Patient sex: M
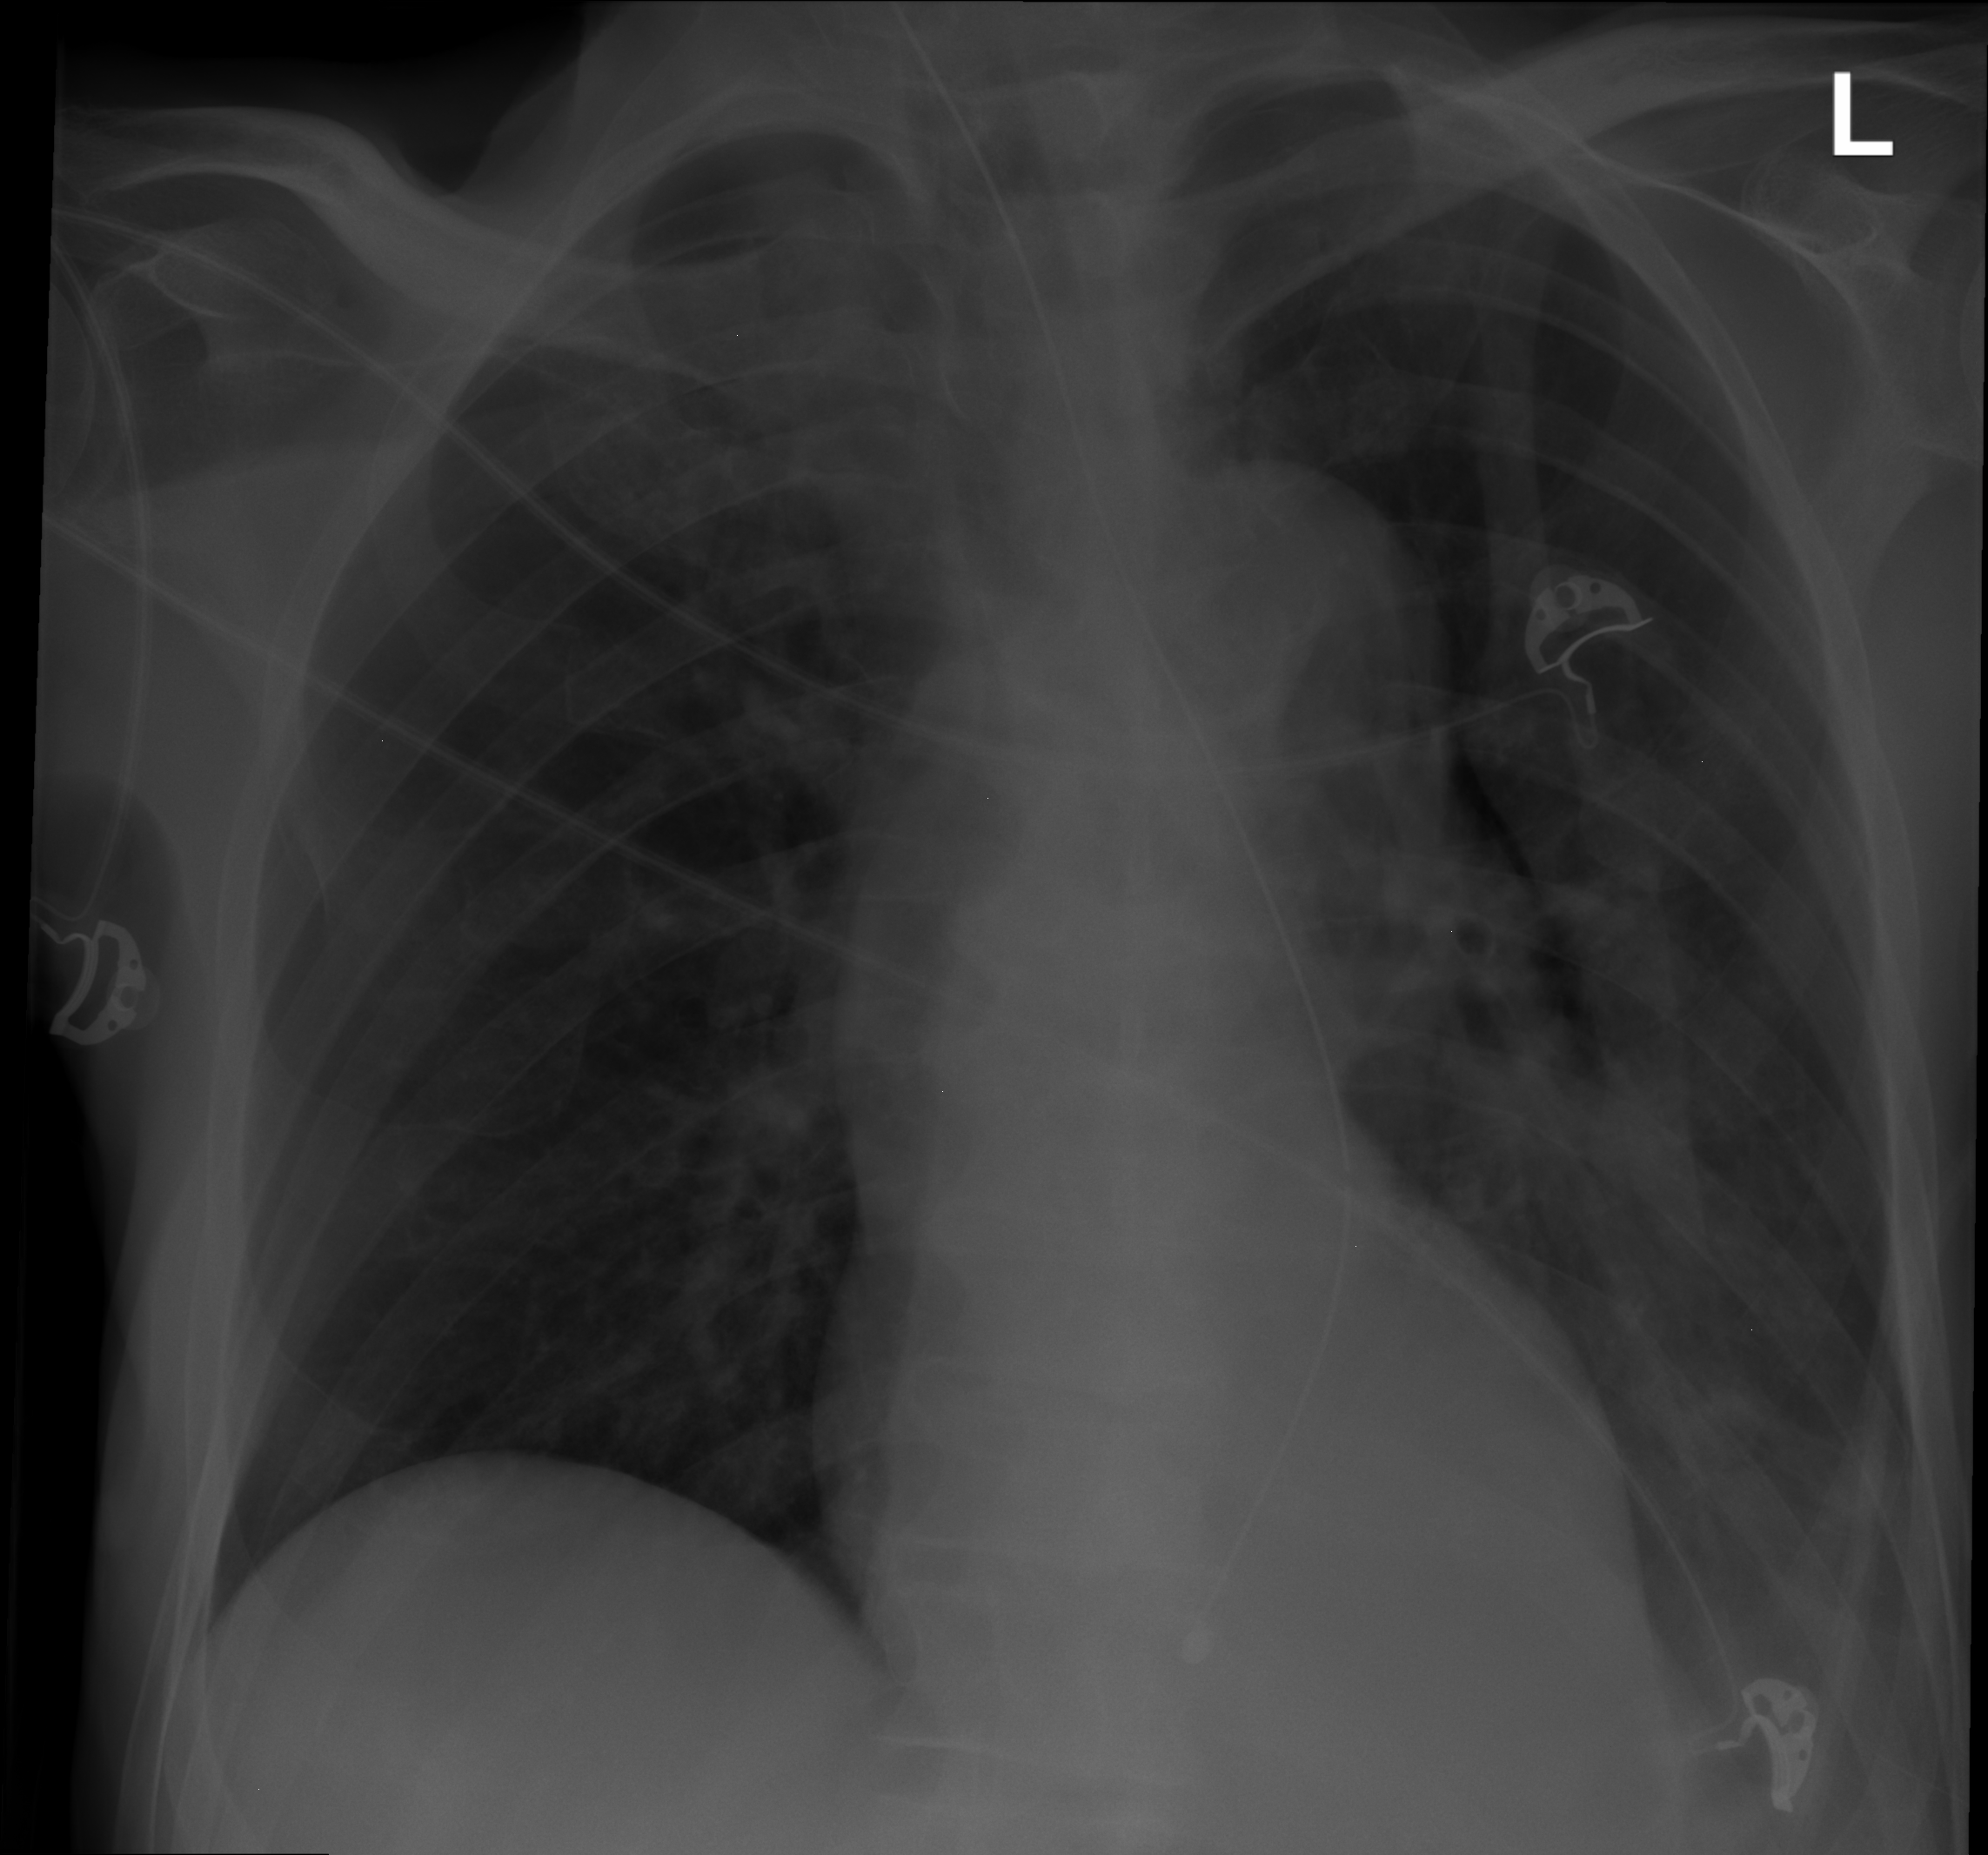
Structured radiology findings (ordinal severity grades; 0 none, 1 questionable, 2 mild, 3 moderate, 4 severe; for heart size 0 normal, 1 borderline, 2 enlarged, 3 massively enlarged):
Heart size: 0
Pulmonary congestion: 0
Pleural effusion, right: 0
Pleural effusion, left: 2
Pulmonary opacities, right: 0
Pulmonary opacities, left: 0
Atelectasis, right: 0
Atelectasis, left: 2